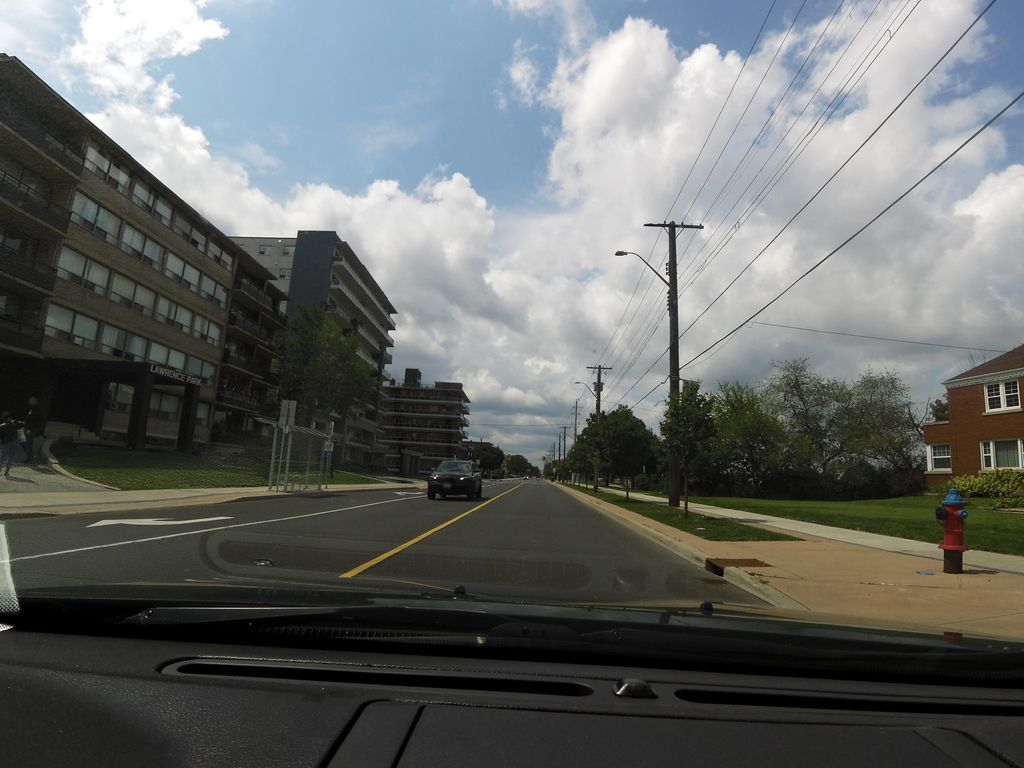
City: hamilton